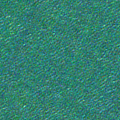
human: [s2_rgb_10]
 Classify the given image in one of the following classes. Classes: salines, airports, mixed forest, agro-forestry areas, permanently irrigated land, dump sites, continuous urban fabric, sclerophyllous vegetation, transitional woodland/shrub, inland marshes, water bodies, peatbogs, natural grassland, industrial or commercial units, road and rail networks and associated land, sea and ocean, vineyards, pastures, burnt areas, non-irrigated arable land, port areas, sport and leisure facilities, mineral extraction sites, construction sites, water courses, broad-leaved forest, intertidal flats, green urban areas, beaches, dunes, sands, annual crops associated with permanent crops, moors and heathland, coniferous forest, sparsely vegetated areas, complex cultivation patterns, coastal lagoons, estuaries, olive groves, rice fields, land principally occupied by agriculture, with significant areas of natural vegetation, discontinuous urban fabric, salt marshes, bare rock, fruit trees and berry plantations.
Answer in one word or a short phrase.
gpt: sea and ocean